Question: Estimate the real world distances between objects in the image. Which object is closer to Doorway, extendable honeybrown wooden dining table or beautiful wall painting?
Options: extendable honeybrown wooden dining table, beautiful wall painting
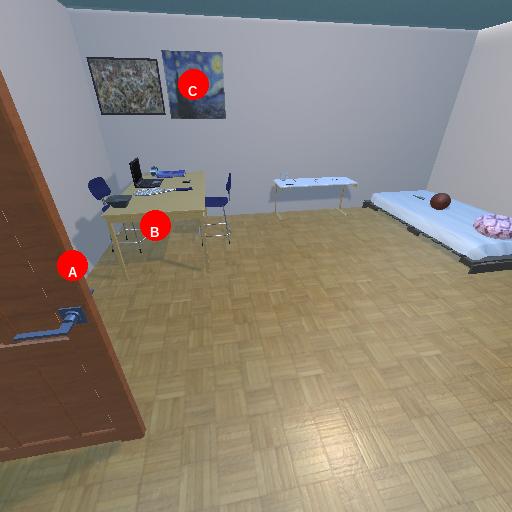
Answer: extendable honeybrown wooden dining table